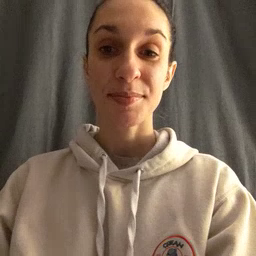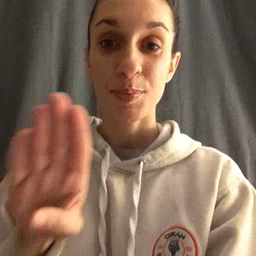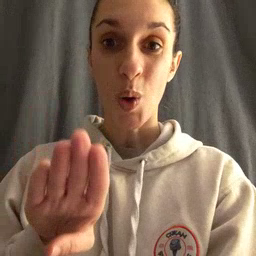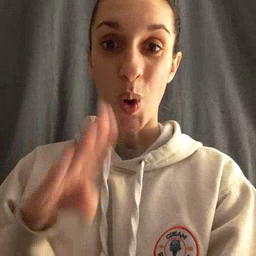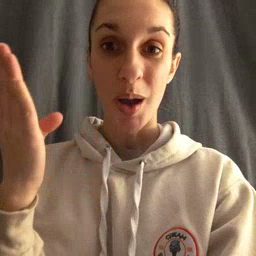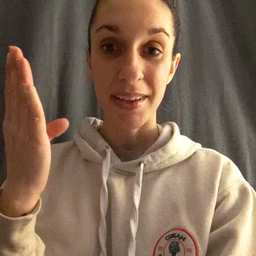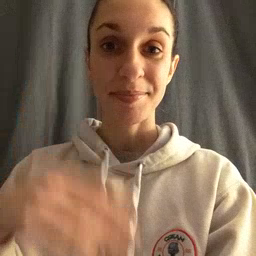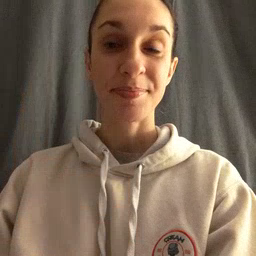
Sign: open